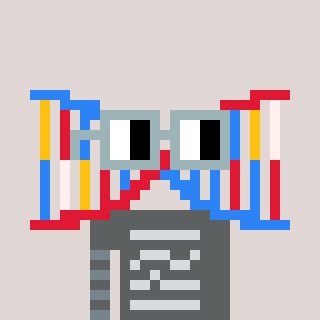
a pixel art character with square dark gray glasses, a dna-shaped head and a grayscale-colored body on a warm background